Question: Some Background Information first:
I have a server that provides wcf soap services and a website that consumes those services. The server uses the entity framework to write/read to/from the database. During the process the entity object are transformed into DTOs and back when they return to the server.
I have the following entity model:
The DTOs are autogenerated.
Now to the problem:
The 'Participent' is the 'start' object that is created with a 'VisibleStatus', a 'Status', a 'StatusMessage' and two 'ContactGroups'. After those are created I want to add 'Contact' with the already created 'Participent' and 'ContactGroup'.
The problem here is, that the entity framework does not realize that the participent and the contact group already exist in the database and it creates a new database entry for those. Even if they already have an id. I think the problem lies in the fact that the entities are transformed to DTOs and back.
Asume the following client side code to generate the participent, visible status, status, status message and contact groups:
'''
MT_Stammdaten_MeineKontakte_ParticipentDTO user = new MT_Stammdaten_MeineKontakte_ParticipentDTO();
user.MT_Participant_Id = endUserId;
user.StatusMessage = new StatusMessageDTO()
{
Text = "not defined",
Timestamp = DateTime.Now,
};
user.VisibleStatus = new VisibleStatusDTO()
{
Photo = null,
Status = new StatusDTO()
{
Value = "not defined"
},
Timestamp = DateTime.Now
};
user = cClient.AddParticipantMapping(user);
ContactGroupDTO defaultGroup = new ContactGroupDTO()
{
Name = CONTACTS_GROUP_STANDARD,
Description = CONTACTS_GROUP_STANDARD_DESC,
Participent = user,
};
ContactGroupDTO familyGroup = new ContactGroupDTO()
{
Name = CONTACTS_GROUP_FAMILY,
Description = CONTACTS_GROUP_FAMILY_DESC,
Participent = user,
};
defaultGroup = cClient.AddContactGroup(defaultGroup);
familyGroup = cClient.AddContactGroup(familyGroup);
'''
And now the code for creating the contact:
'''
MT_Stammdaten_MeineKontakte_ParticipentDTO participent = cClient.getUser(endUserId);
ContactGroupDTO group = cClient.GetContactGroup(1);
MT_Stammdaten_MeineKontakte_EndUser endUser = new MT_Stammdaten_MeineKontakte_EndUser()
{
MT_EndUser_Id = newContactId,
};
ContactDTO contact = new ContactDTO()
{
ContactGroup = group,
ContactGroupId = group.Id,
MT_Stammdaten_MeineKontakte_EndUser = endUser,
MT_Stammdaten_MeineKontakte_Participent = participent,
}
contact = cClient.AddContact(contact);
'''
How can one tell the entity framework that the objects with an id already exist? Because of the fact, that most of the objects are nested, I'd prefer a rather generic solution.
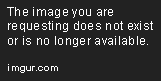
Answer: You need to set the 'State' on the existing objects to 'EntityState.Unchanged'.
eg, for a group
'''
context.ObjectStateManager
.ChangeObjectState
(group, System.Data.EntityState.Unchanged);
'''